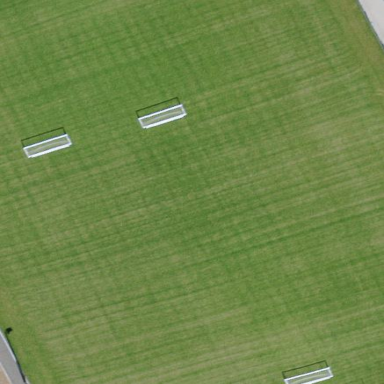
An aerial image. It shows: Soccer pitch for leisureland activities.